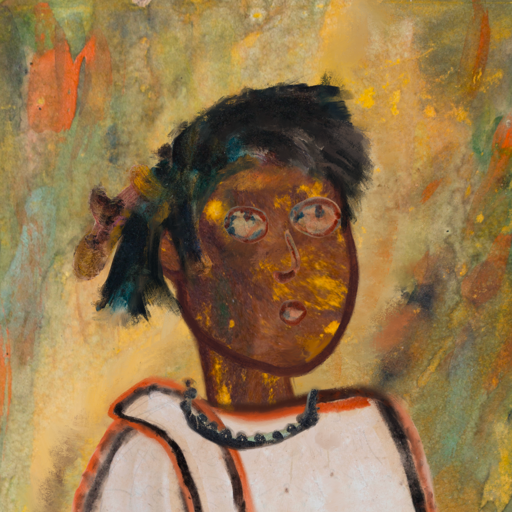
Background: Comrade, Head And Neck Side: Comrade, Face Side: Orphan, Bust: Roy_Bahadur, Hair Side: Pipe, Head Accessory: Blank, Second Necklace: Blank, Necklace: Childish, Baby: Blank